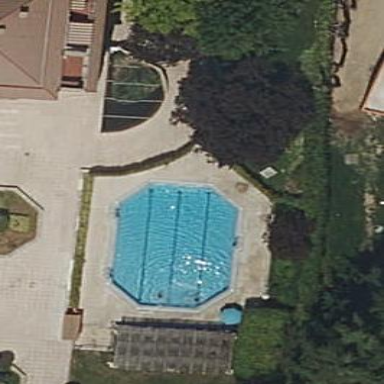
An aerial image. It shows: Swimming pool located in leisure land.